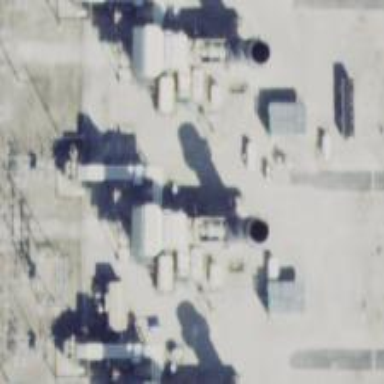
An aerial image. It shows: Gas-powered generator. It is gas turbine type generator.